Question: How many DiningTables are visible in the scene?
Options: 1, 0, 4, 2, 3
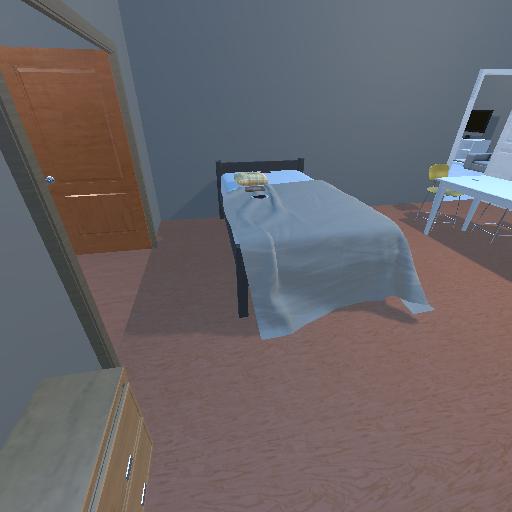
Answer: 1